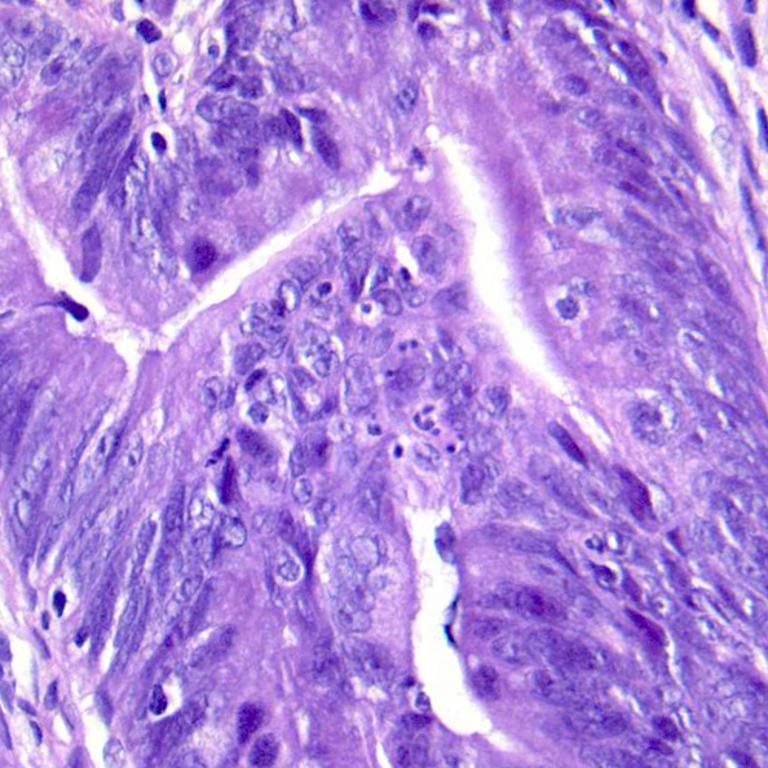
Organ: colon
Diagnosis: adenocarcinomas